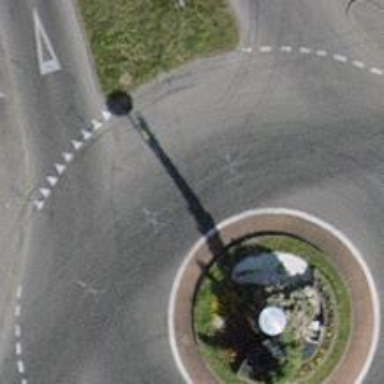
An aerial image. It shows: Secondary road with asphalt surface leading to roundabout. The roundabout has trolley wires above it.